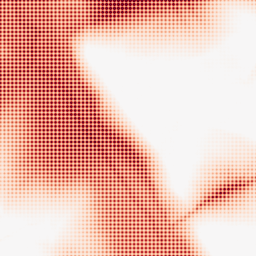
Category: morphological
Decomposition family: tophat
Decomposition parameters: size: 100
mode: black
Upsampling method: sinc_blackman
Upsampling parameters: scale: 8
kernel_size: 8
Upsampling scale: 8